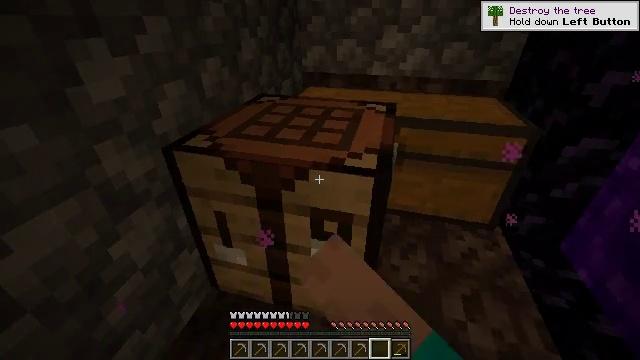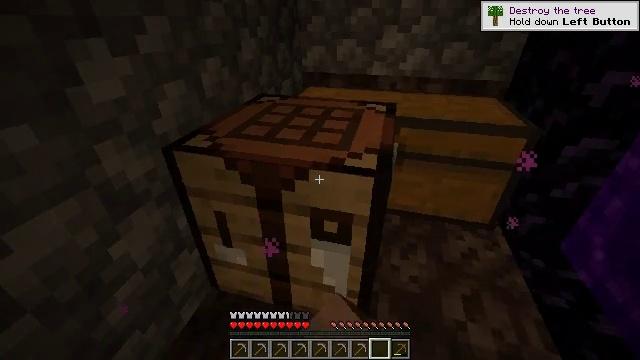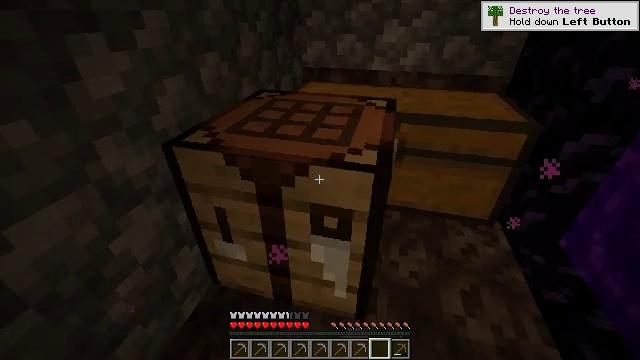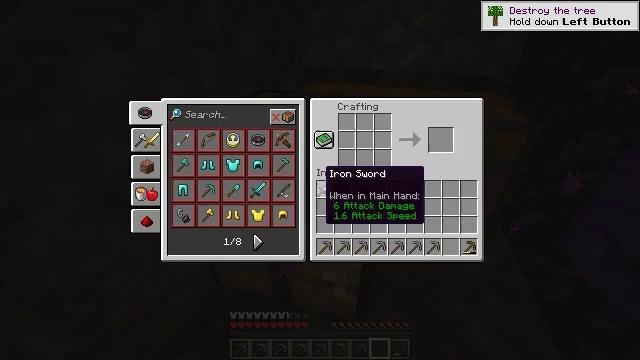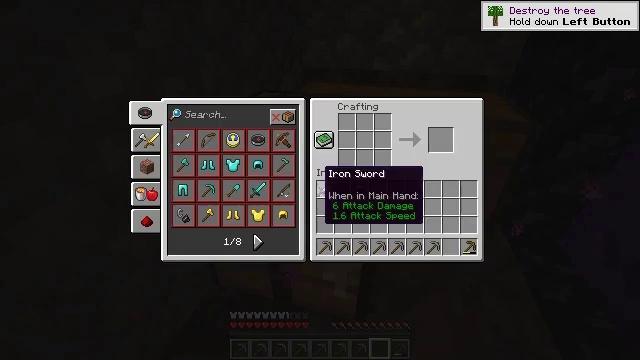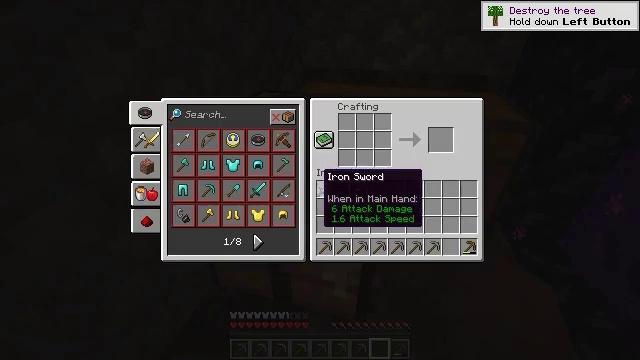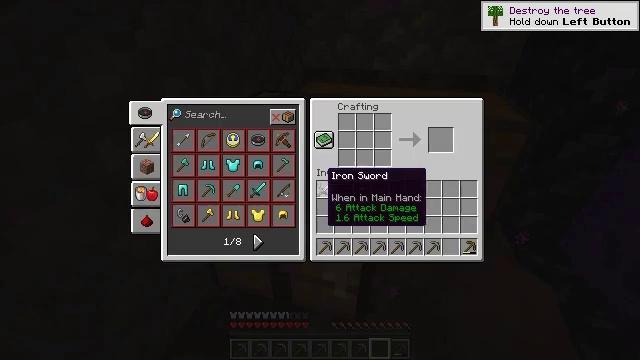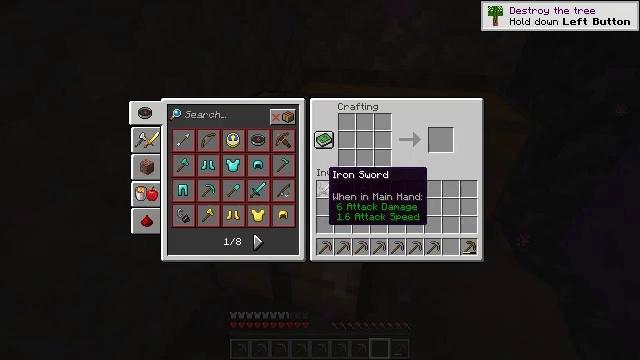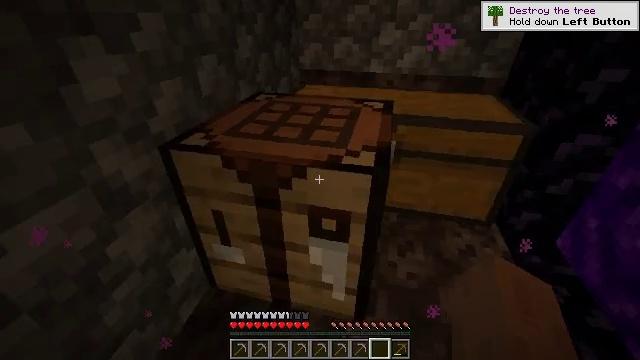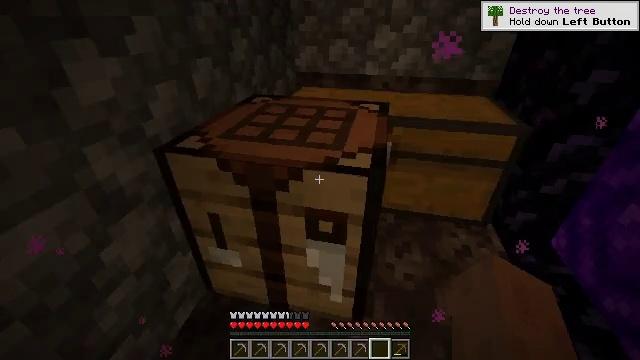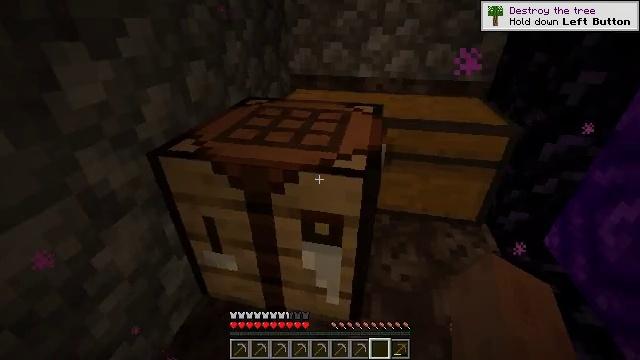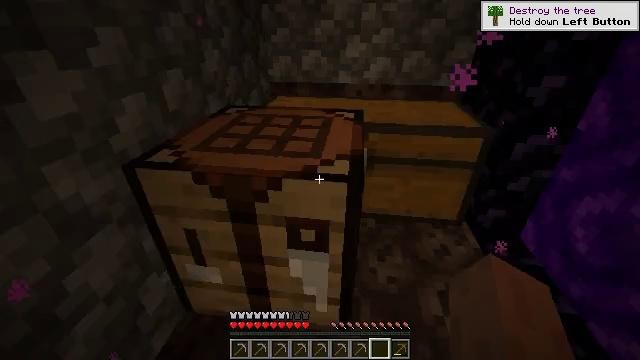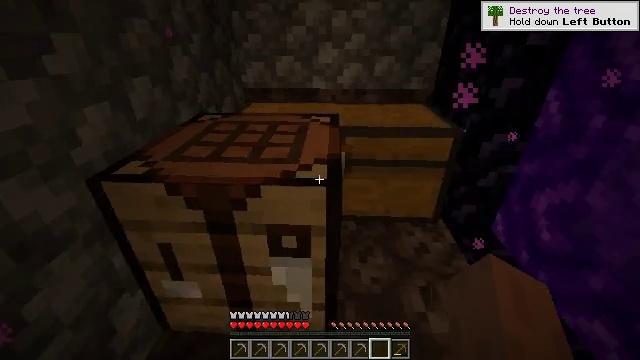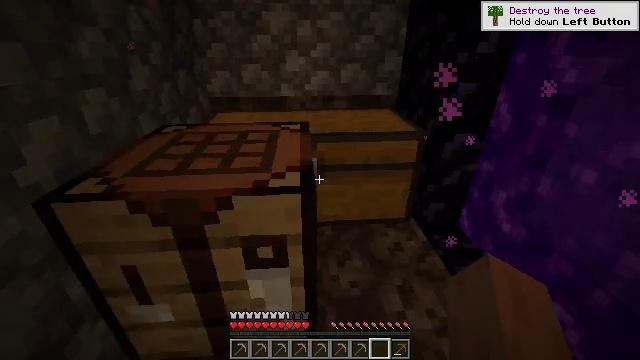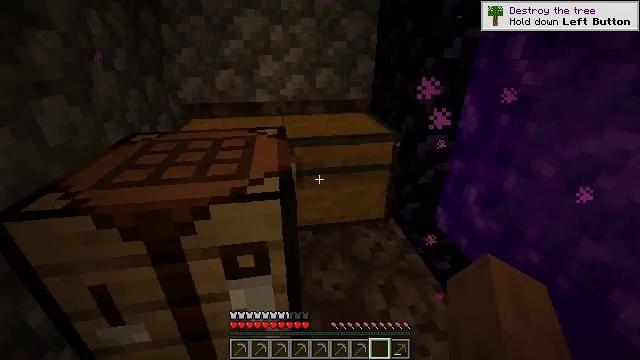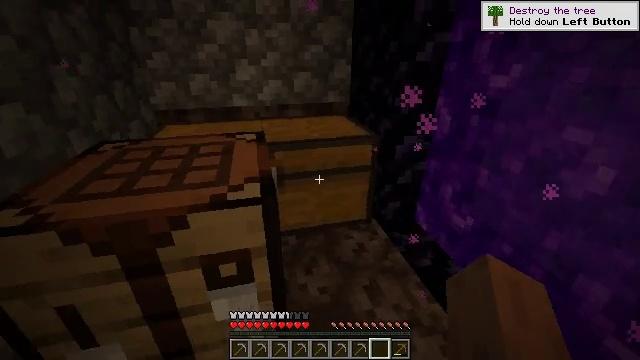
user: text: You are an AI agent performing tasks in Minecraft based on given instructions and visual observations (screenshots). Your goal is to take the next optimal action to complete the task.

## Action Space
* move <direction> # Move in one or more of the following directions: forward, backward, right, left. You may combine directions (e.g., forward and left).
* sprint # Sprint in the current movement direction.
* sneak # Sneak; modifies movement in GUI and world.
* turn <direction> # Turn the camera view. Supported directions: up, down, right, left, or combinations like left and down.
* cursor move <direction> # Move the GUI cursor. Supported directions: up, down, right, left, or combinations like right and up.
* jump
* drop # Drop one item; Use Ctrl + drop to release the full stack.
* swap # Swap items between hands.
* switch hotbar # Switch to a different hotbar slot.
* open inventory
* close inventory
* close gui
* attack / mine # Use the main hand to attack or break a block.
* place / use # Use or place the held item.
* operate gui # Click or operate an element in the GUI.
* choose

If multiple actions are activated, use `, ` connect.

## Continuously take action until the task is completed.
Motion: motion action
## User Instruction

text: Attack the soul fire to put it out.
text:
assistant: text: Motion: no_op
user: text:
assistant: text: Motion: no_op
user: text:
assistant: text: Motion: no_op
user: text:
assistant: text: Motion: no_op
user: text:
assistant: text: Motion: no_op
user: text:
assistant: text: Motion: no_op
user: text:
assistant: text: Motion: no_op
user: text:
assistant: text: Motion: open inventory
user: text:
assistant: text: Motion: open inventory
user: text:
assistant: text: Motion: turn right, open inventory
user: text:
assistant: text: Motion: turn right and up, open inventory
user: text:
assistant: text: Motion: turn right and up
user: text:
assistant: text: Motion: turn right and up
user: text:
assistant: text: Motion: turn right
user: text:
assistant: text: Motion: turn right
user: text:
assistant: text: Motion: turn right
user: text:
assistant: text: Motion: turn right
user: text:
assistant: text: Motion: use / place
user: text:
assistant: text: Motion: use / place
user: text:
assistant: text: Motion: use / place
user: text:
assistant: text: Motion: no_op
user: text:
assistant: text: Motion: no_op
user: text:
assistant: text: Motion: no_op
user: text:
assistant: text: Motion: no_op
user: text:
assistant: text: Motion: no_op
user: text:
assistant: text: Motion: no_op
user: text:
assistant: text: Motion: no_op
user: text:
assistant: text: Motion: turn right
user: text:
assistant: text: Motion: sneak, turn right
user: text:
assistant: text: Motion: sneak, turn right